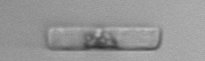
Label: Guinardia_delicatula